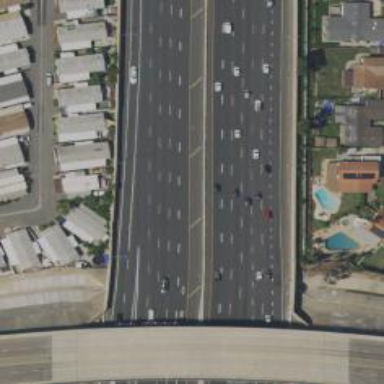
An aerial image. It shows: Motorway link.